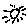
Label: sun